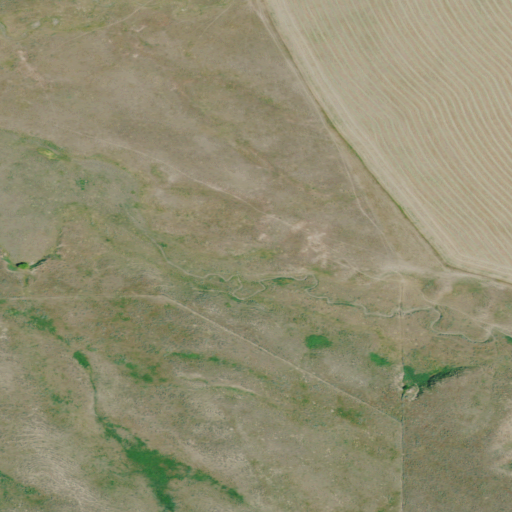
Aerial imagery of valley in Montana named Del Howe Coulee containing grassland, shrub, and cultivated crops